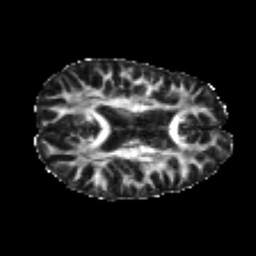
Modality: FA
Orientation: axial
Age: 20
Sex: male
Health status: healthy
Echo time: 0.074 s